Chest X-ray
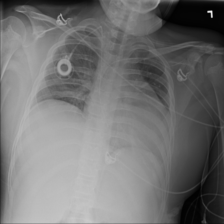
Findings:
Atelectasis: negative
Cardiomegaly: positive
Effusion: positive
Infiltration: positive
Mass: negative
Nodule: negative
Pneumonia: negative
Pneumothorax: negative
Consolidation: negative
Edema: negative
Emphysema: negative
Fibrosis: negative
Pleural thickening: negative
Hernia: negative